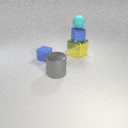
large gray metal cylinder in front of large yellow metal cube